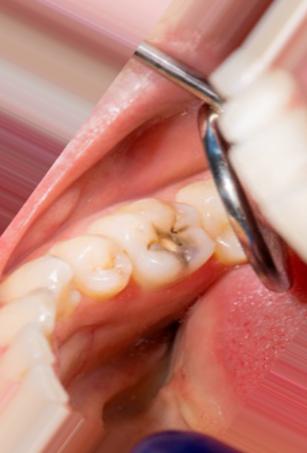
Condition: Caries